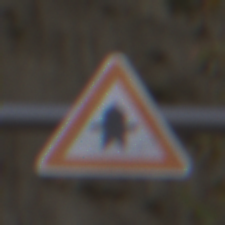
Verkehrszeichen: Vorfahrt
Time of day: MorningAfternoon
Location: Outdoor (Suburban)
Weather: PartlyCloudy
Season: NotSpecified
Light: Natural